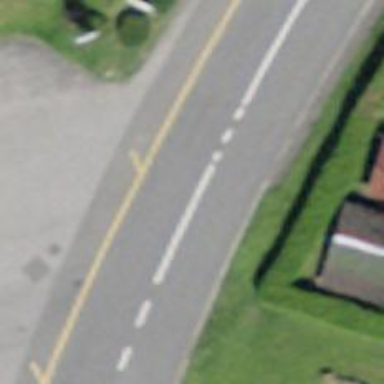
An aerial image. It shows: Zebra crossing on the road.